Aerial crown-view tile of a tropical tree (Barro Colorado Island, Panama), acquired 20241014:
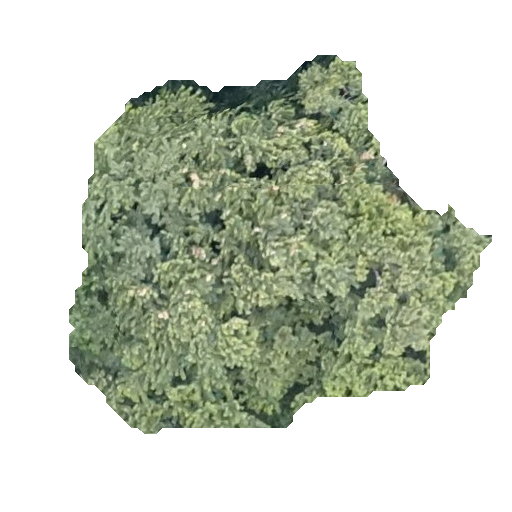
Species: Luehea seemannii
GBIF accepted scientific name: Luehea seemannii
Crown area: 170.905 m²